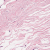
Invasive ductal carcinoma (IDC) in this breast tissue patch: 0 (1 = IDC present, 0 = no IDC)